Question: Here's a related image:

I want to achieve something like what's pictured on the right side of my image. But I also have a parent container that has a background image of its own, instead of a solid color.
Any advice?
Forgot to add, cross-browser compatibility is important. (Or atleast Firefox).
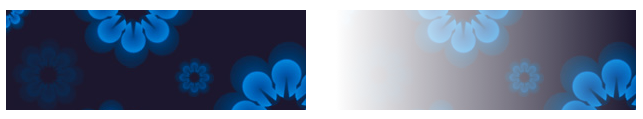
Answer: I can only think of one pure CSS solution and it is simply insane.
Let's say your image has a width of '100px'. You'll have to create a 'div' that's '100px' wide and give it '100' children that are each '1px' wide, that each have the same 'background' (positioned accordingly) and that each have an 'opacity' from '0' (the first child) to '.99' (the last child).
Personally, I think it's crazy and I'd never use this method.
Rory O'Kane came with a nice and clean solution and I also have another idea which involves JavaScript.
Basically, the idea is that you use a 'canvas' element (<URL>, draw your image on it, loop through its pixels and adjust the alpha for each.
# demo
Relevant :
'''
<div class='parent'>
<canvas id='c' width='575' height='431'></canvas>
</div>
'''
Relevant (setting the background image on the parent)
'''
.parent {
background: url(parent-background.jpg);
}
'''
:
'''
window.onload = function() {
var c = document.getElementById('c'),
ctxt = c.getContext('2d'),
img = new Image();
img.onload = function() {
ctxt.drawImage(img, 0, 0);
var imageData = ctxt.getImageData(0, 0, 575, 431);
for(var i = 0, n = imageData.data.length; i < n; i += 4) {
imageData.data[i + 3] = 255*((i/4)%575)/575;
}
ctxt.putImageData(imageData, 0, 0);
};
/* images drawn onto the canvas must be hosted on the same web server
with the same domain as the code executing it */
/* or they can be encoded like in the demo */
img.src = 'image-drawn-on-canvas.jpg';
};
'''